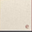
Piece: xx